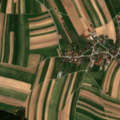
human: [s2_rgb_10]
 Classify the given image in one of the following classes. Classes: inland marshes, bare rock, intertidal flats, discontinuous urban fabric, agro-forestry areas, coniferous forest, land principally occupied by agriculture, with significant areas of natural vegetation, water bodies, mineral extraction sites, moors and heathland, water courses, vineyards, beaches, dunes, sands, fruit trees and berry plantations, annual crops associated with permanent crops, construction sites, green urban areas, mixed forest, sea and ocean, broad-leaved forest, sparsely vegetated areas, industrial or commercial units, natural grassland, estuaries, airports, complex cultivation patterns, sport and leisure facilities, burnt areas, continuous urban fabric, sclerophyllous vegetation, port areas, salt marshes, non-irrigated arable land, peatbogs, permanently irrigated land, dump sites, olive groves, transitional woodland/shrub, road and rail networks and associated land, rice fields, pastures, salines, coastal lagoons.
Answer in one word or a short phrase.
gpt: discontinuous urban fabric, non-irrigated arable land, land principally occupied by agriculture, with significant areas of natural vegetation, coniferous forest